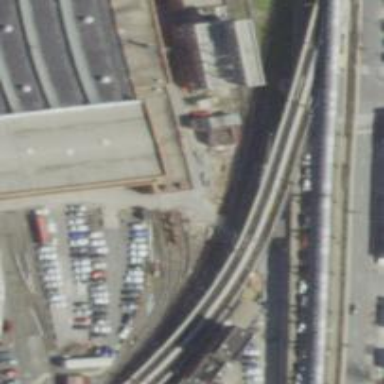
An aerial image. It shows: Building passage tunnel in yard.